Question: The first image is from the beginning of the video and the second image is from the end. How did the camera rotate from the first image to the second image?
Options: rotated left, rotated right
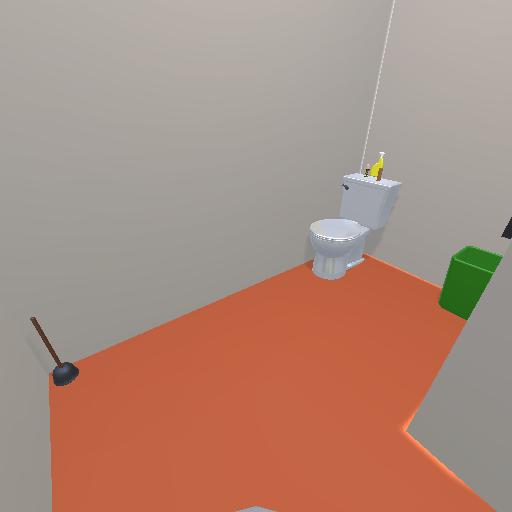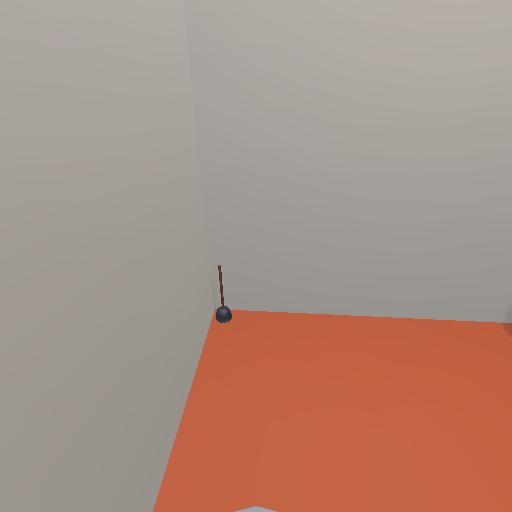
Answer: rotated left